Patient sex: M
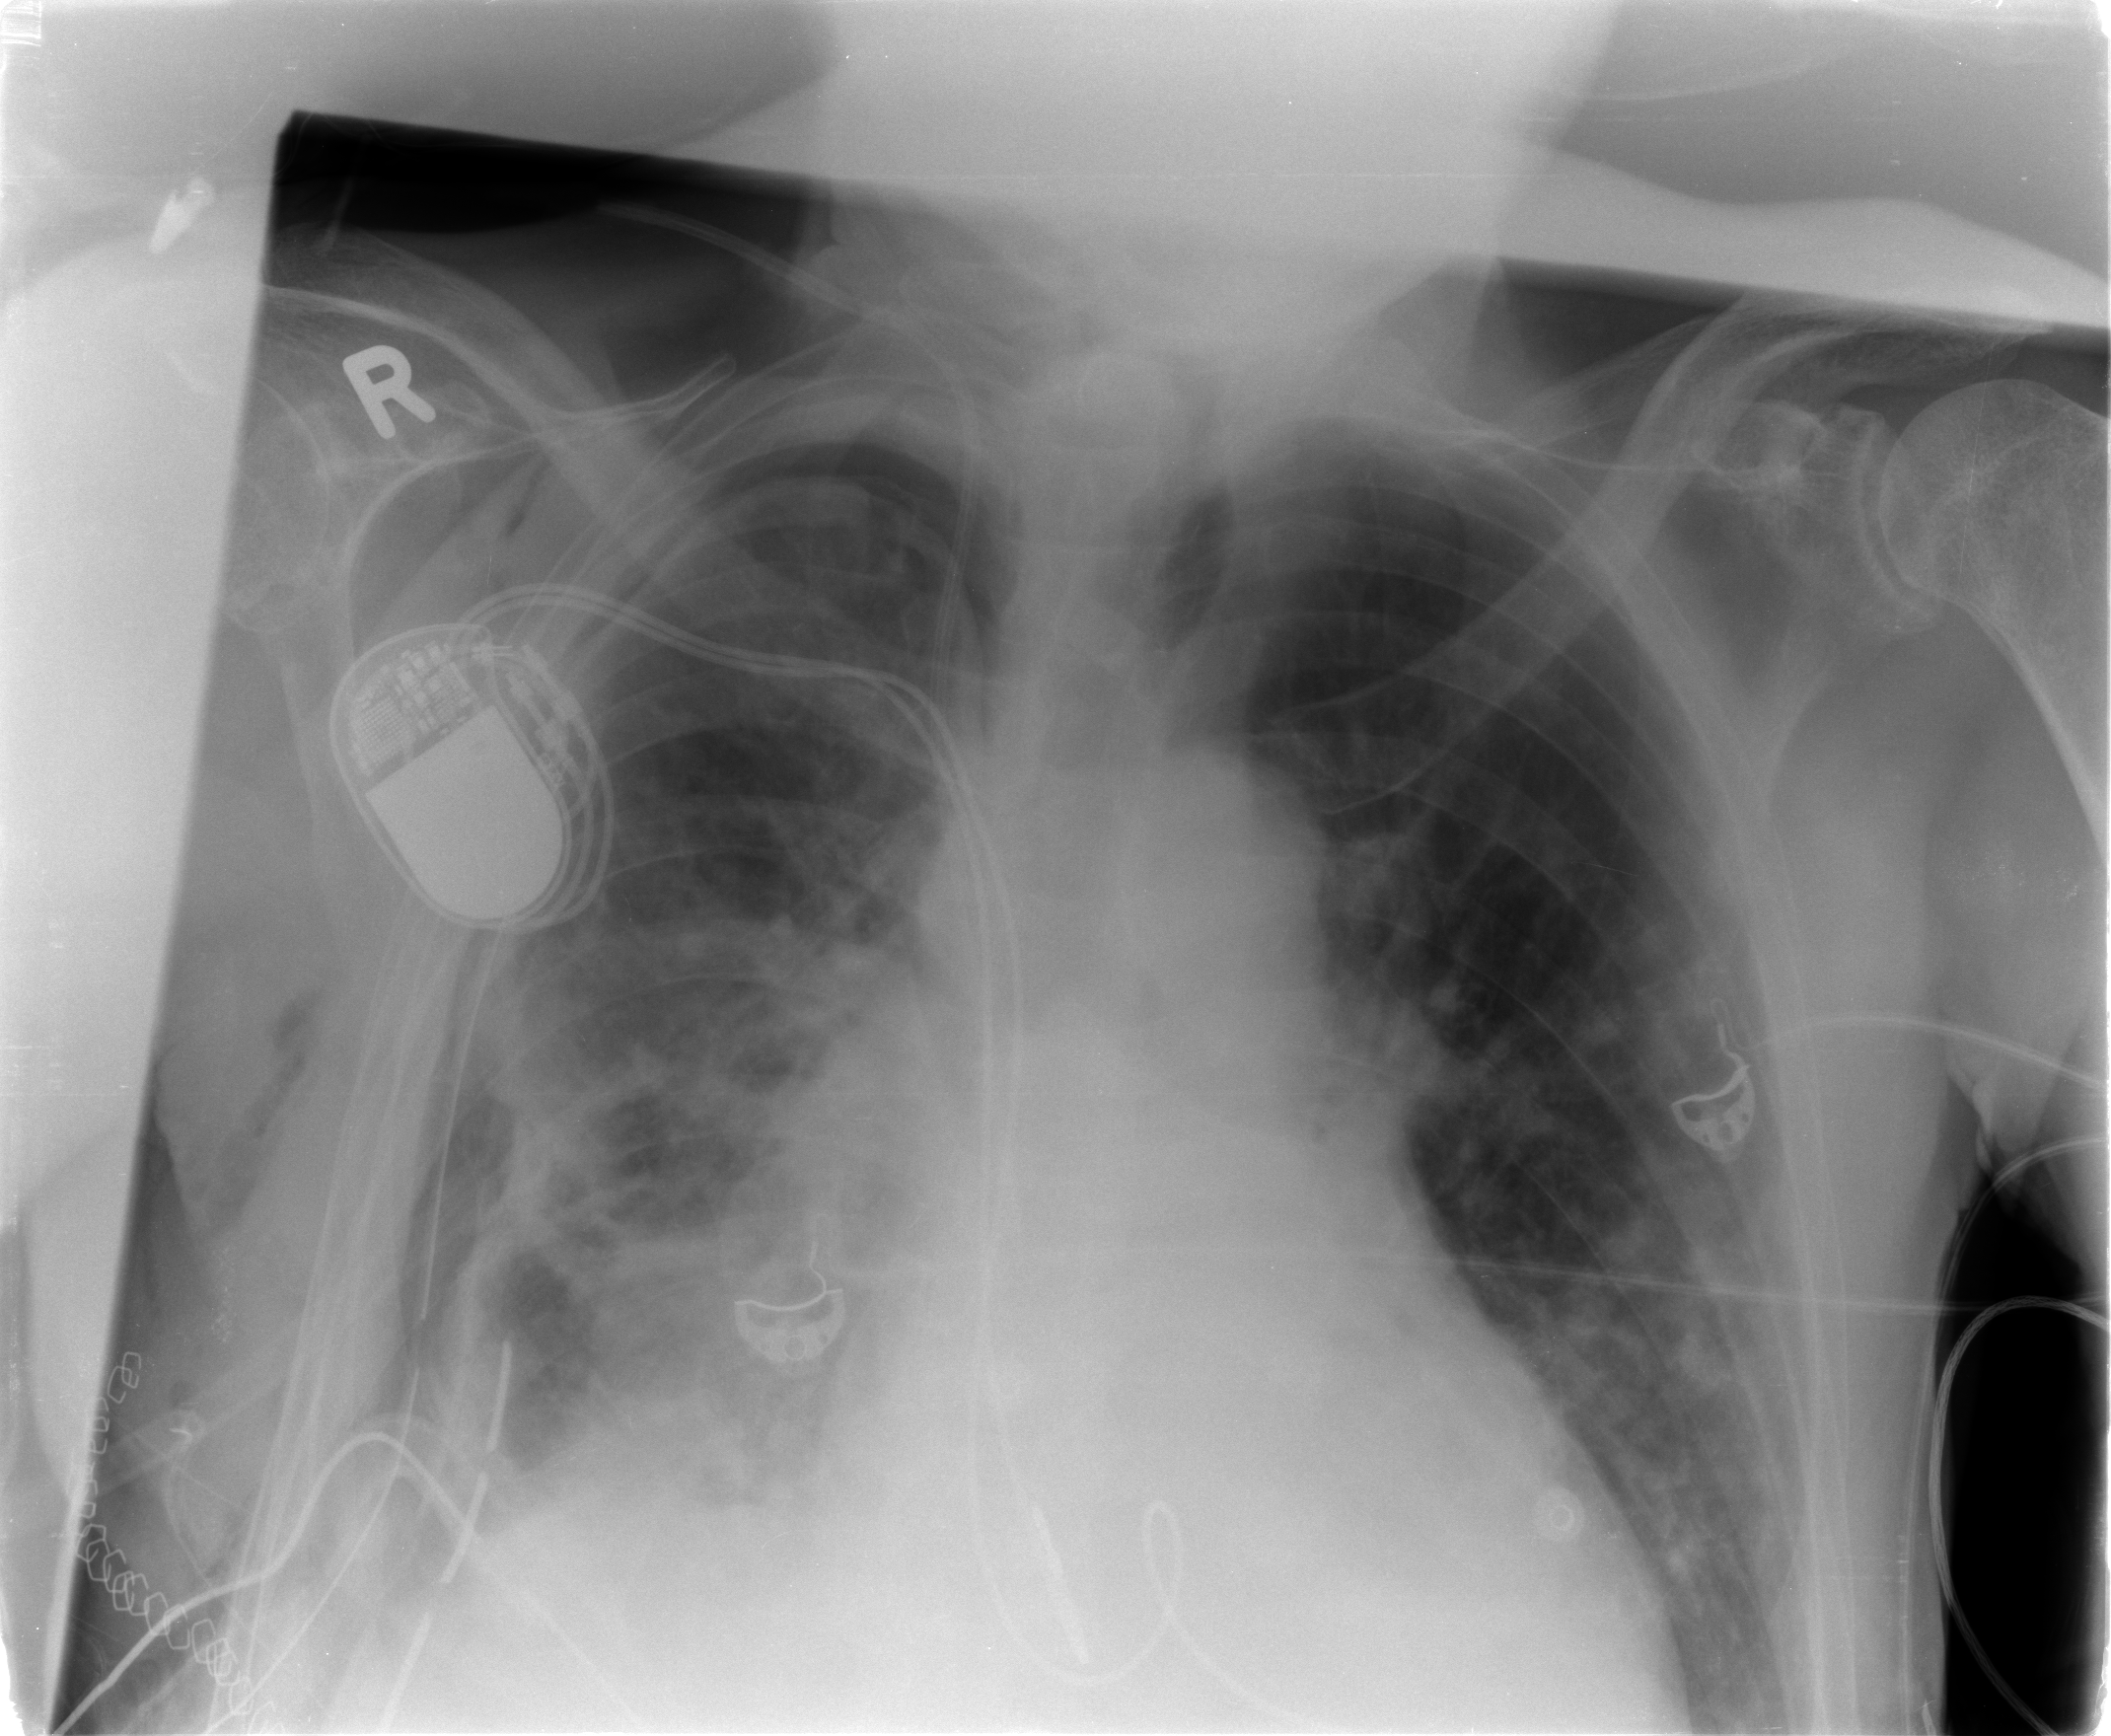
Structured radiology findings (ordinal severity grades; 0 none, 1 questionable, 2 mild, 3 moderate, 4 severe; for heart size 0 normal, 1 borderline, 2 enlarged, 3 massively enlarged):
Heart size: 1
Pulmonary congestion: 0
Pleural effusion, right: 2
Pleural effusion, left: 0
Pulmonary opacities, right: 2
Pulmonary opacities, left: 1
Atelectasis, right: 2
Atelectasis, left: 1